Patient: sex M, age 63
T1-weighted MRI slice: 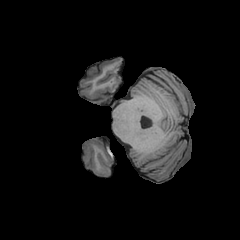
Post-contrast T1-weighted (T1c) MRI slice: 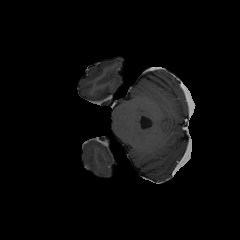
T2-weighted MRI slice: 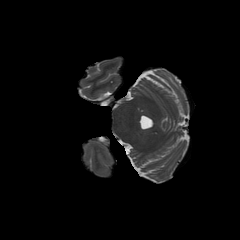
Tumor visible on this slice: no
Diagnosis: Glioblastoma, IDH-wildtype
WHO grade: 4